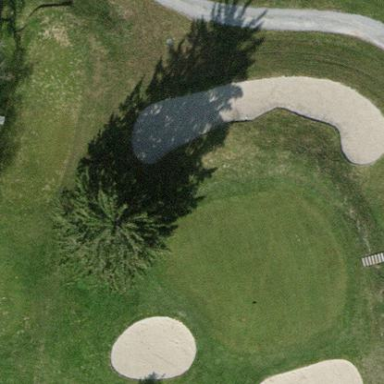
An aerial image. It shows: Green golf area with grass land use.